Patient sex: M
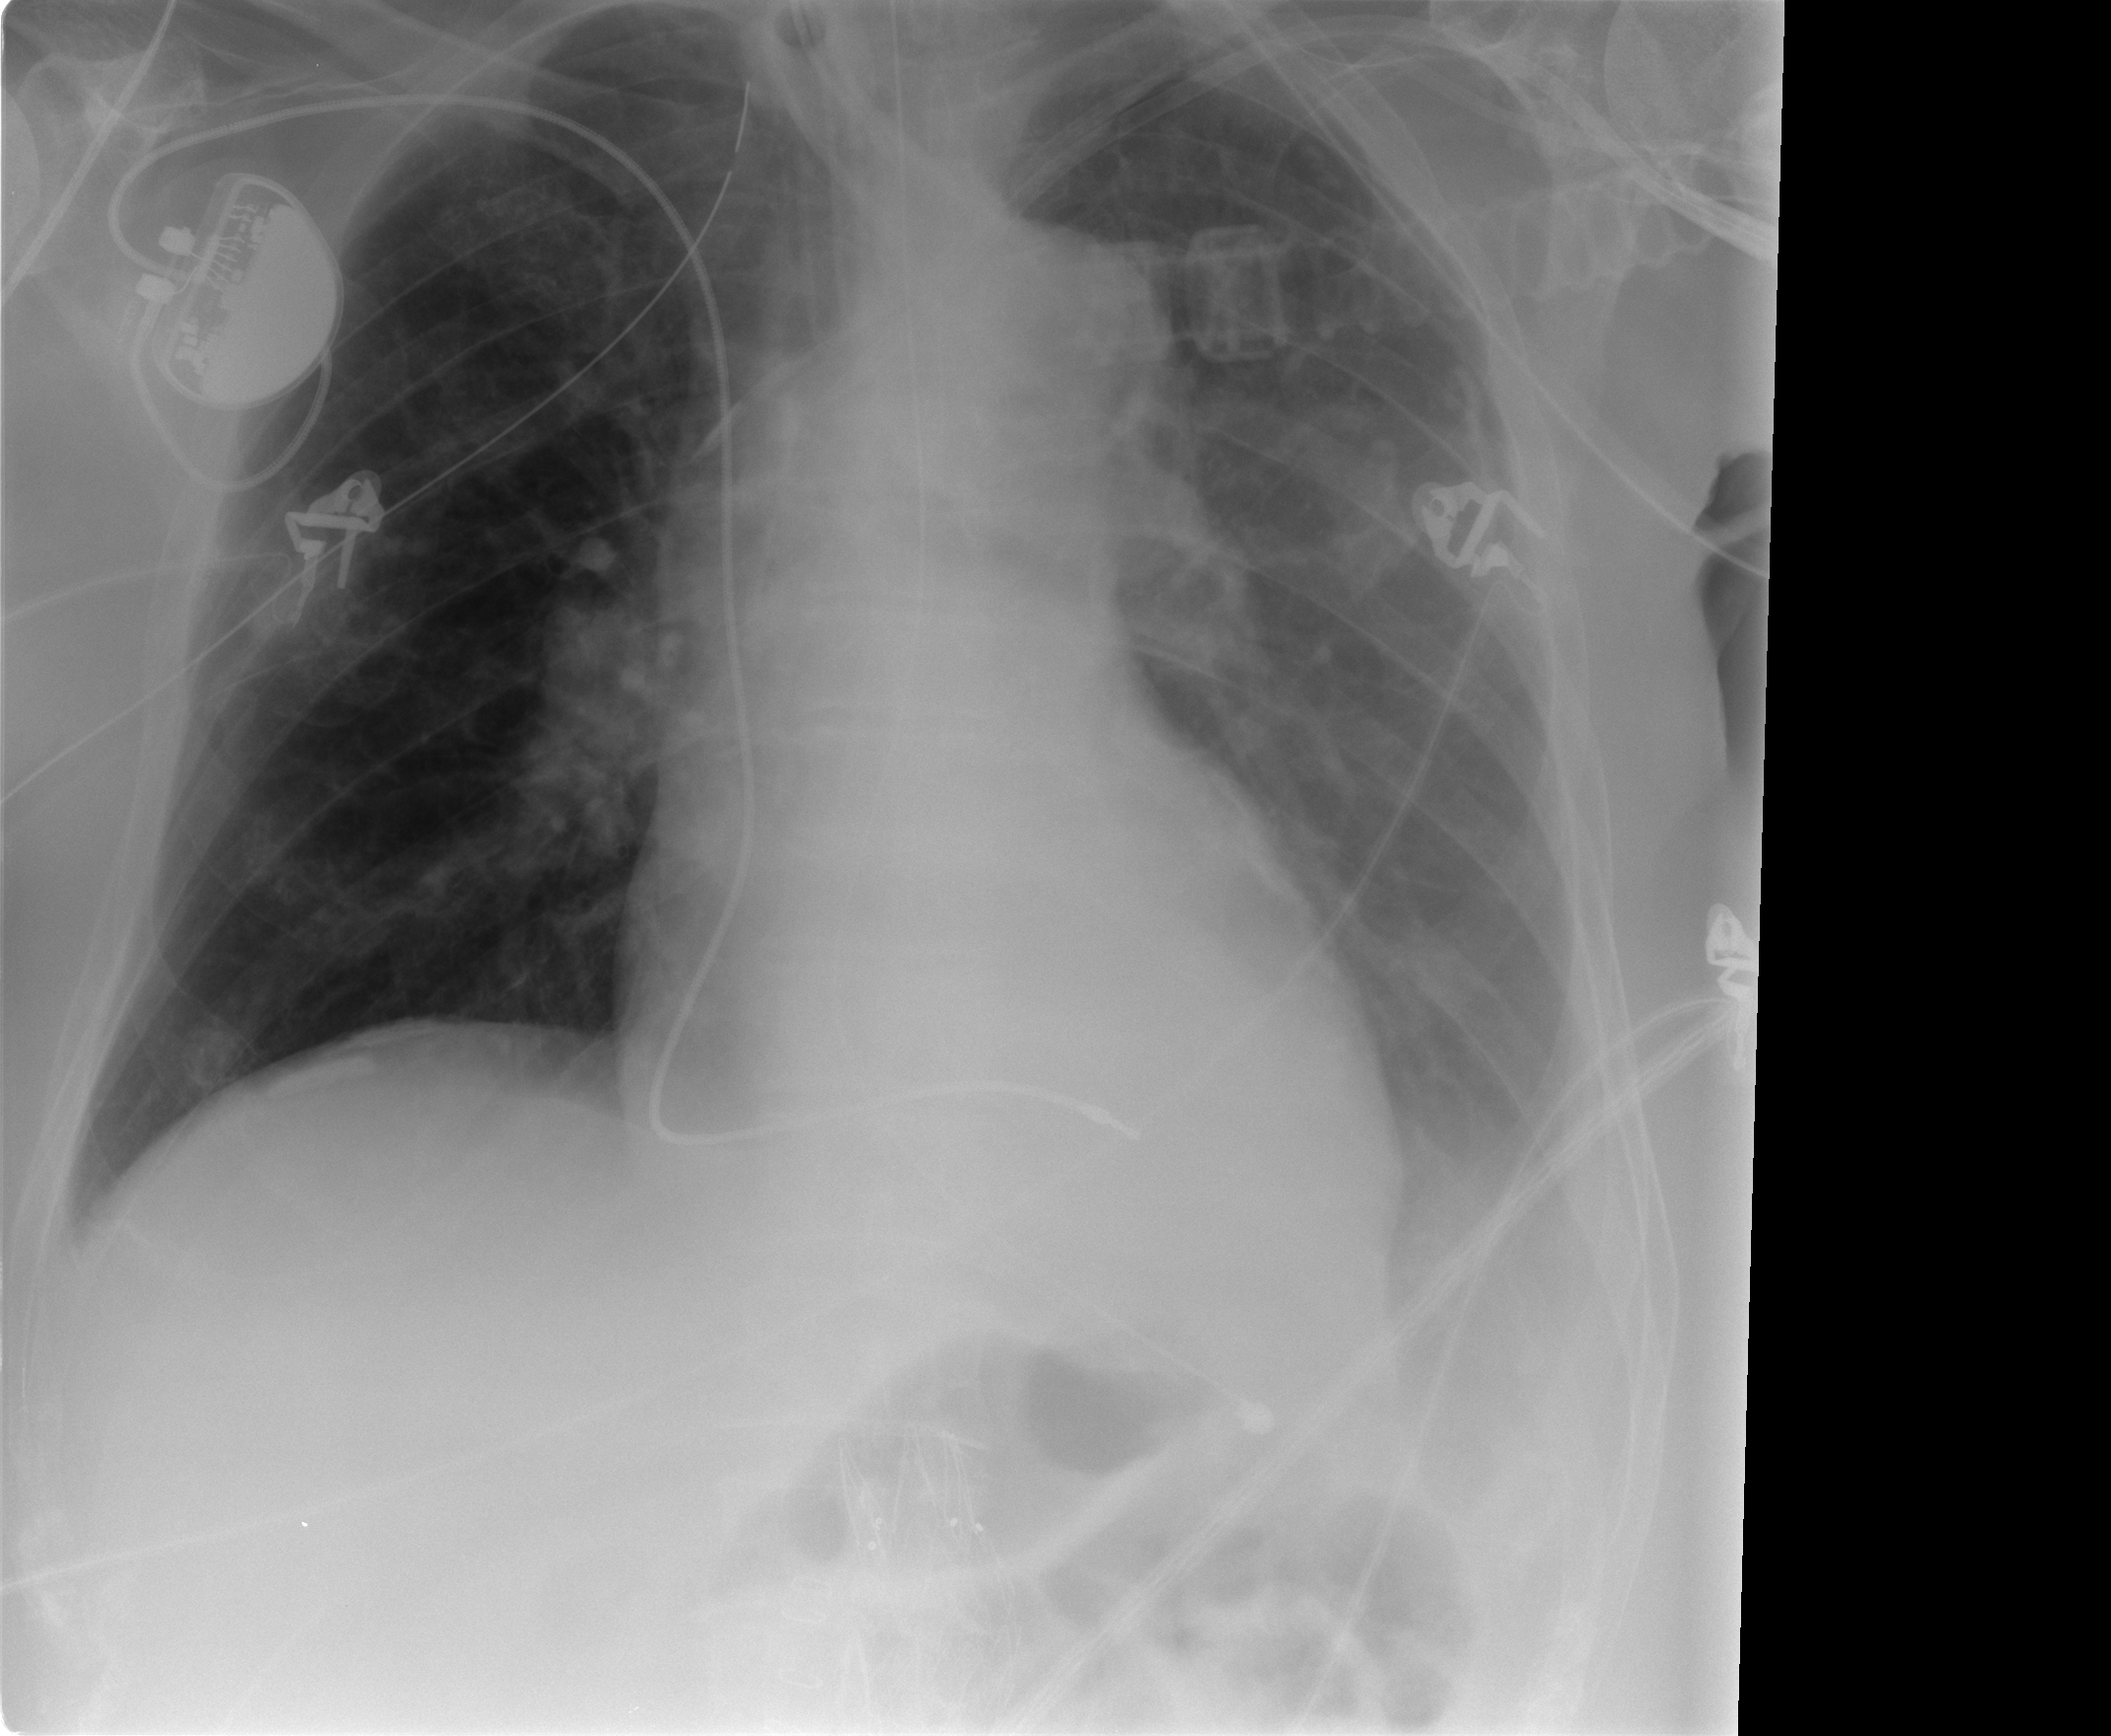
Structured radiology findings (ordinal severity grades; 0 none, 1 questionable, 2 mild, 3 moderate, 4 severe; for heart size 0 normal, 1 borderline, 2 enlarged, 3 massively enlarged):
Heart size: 0
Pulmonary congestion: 0
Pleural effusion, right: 0
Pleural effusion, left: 1
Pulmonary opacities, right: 0
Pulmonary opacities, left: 1
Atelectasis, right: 1
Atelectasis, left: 1